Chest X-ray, PA view. Patient: 58 years old, sex M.
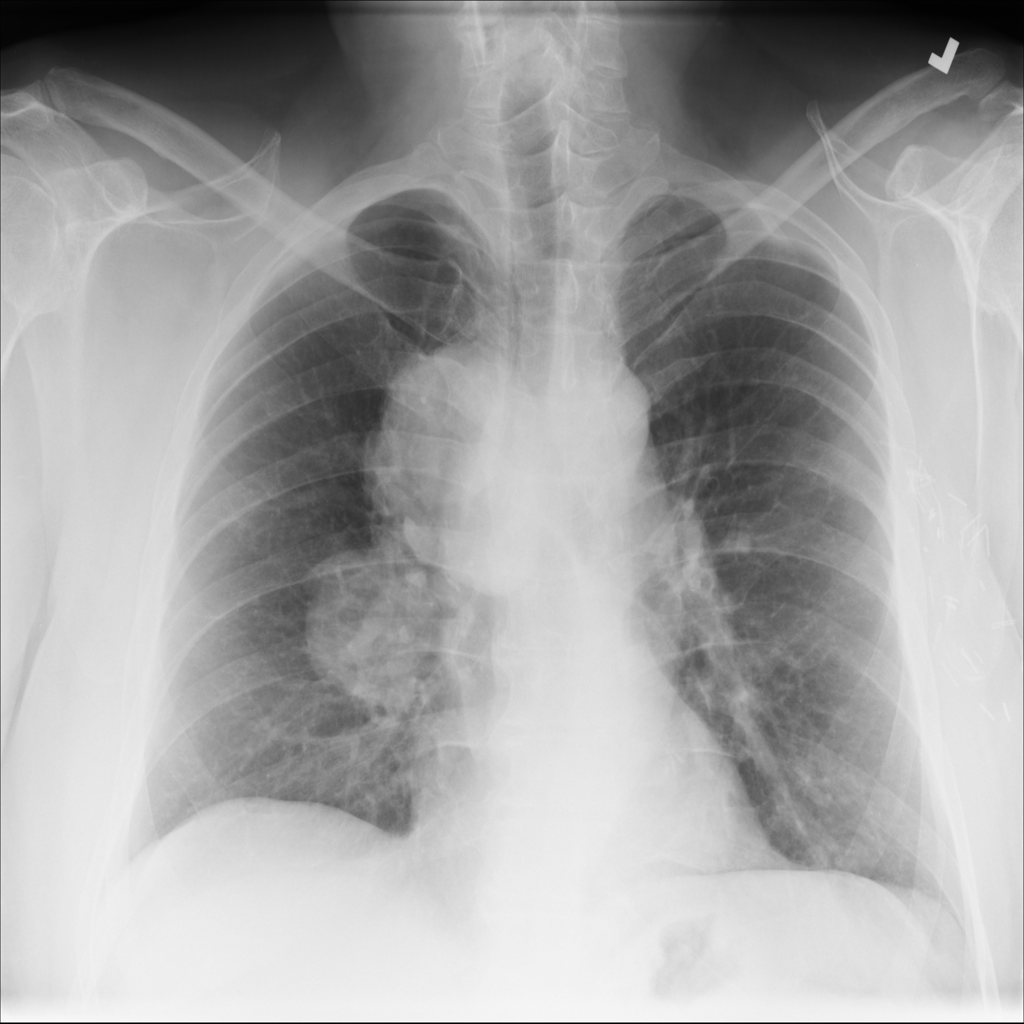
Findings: Mass